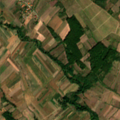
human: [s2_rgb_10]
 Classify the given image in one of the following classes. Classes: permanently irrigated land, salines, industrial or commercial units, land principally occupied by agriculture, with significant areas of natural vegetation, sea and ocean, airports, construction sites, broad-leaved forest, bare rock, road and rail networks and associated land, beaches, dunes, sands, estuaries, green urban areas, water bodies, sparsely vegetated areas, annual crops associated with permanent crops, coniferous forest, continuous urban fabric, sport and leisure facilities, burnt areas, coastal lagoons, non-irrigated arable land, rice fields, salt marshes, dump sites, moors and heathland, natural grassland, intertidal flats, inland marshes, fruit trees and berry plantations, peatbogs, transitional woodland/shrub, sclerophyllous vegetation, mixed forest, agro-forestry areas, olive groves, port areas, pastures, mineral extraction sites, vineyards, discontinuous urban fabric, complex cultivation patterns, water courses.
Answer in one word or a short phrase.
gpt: non-irrigated arable land, complex cultivation patterns, land principally occupied by agriculture, with significant areas of natural vegetation, broad-leaved forest